Field crop: tomato
Growth stage: 1
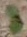
Species: solanum